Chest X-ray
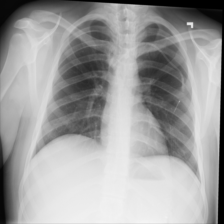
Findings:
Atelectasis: negative
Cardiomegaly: negative
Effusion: negative
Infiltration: negative
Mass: negative
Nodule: negative
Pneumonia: negative
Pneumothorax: negative
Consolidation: negative
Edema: negative
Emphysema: negative
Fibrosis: negative
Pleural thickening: negative
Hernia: negative